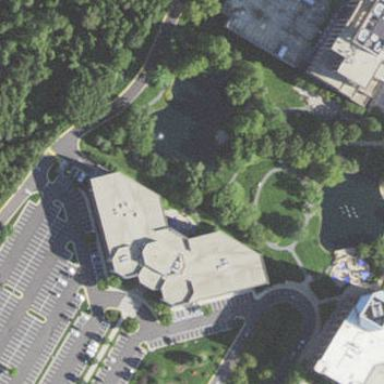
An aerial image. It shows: Office building.